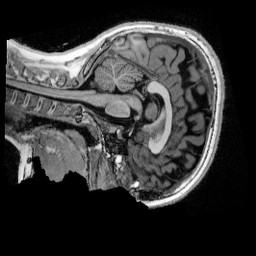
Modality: UNIT1_denoised
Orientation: sagittal
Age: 12
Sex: female
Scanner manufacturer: siemens
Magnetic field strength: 3 T
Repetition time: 4 s
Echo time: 0.00303 s